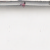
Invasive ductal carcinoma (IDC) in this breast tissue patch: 0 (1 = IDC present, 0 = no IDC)